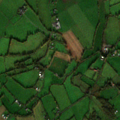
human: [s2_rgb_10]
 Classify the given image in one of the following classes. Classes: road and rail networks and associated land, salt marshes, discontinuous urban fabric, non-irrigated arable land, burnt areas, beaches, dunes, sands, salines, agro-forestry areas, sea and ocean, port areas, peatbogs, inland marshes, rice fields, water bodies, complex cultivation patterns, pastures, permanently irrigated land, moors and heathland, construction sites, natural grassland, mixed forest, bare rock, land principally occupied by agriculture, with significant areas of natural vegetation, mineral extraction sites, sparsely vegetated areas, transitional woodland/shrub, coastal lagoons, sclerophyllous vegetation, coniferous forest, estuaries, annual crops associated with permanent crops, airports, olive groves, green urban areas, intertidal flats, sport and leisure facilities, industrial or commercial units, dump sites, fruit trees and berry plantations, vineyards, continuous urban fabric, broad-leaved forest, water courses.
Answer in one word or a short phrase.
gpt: pastures